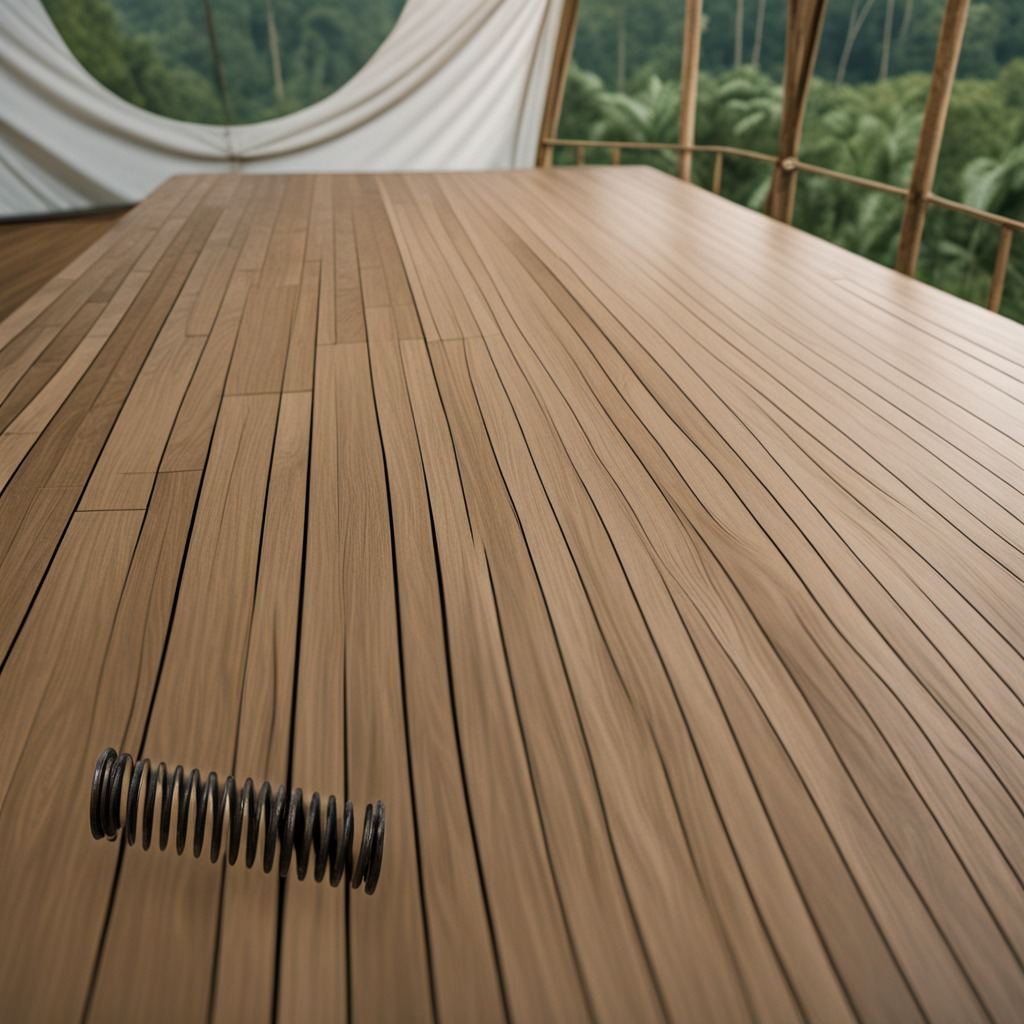
A coiled metal spring is lying on the wooden table.